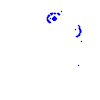
Particle: kaon